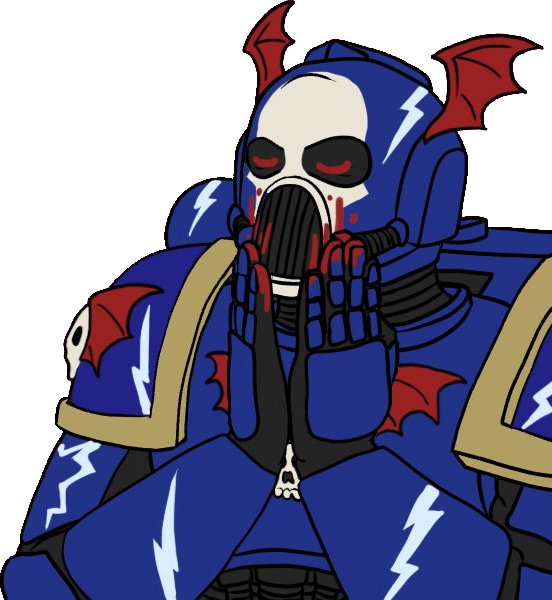
Label: 5_Feels_Good